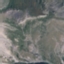
Land use / land cover: HerbaceousVegetation